Question: Table headings through the table are being converted into single column headings.
'''
url = "https://www.environment.nsw.gov.au/topics/animals-and-plants/threatened-species/programs-legislation-and-framework/nsw-koala-strategy/local-government-resources-for-koala-conservation/north-coast-koala-management-area#:~:text=The%20North%20Coast%20Koala%20Management,Valley%2C%20Clarence%20Valley%20and%20Taree."
dfs = pd.read_html(url)
df = dfs[0]
df.head()
'''

Be great if I could have the High preferred use as a column that assigns to the correct species.
Tried reset_index() this did not work.
I'm lost for searching can't find anything similar.
Response to @Master Oogway and thanks @DYZ for the edits.
There are multiple "table-striped"
<URL>
The amendment suggested removes the error, but does not interact with the second table.
Take White Box, Eucalyptus albens. Occurs in second table and not first.
If I export dftable and filter - no White Box:
<URL>
If I write htmltable to .txt when using find_all and search, it's there:
<URL>
I have never done this before and appreciate that this is annoying.
Thanks for the help so far.
It appears that find_all is gathering all the table data.
But the creating of dftable is limiting to the first "table-striped".
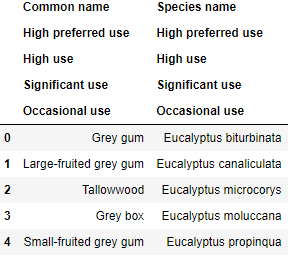
Answer: So I took a look at the link and the table you're trying to get.
The problem with the table in the link is that it contains multiple headers so the .read_html(URL) function, gets all of them and sets those as your
header:
<URL>
so instead of using pandas to read the HTML I used
beautiful soup for what you're trying to accomplish.
With beautiful and urllib.requests I got the HTML from the URL and extracted the HTML with the table class name
'''
url = "https://www.environment.nsw.gov.au/topics/animals-and-plants/threatened-species/programs-legislation-and-framework/nsw-koala-strategy/local-government-resources-for-koala-conservation/north-coast-koala-management-area#:~:text=The%20North%20Coast%20Koala%20Management,Valley%2C%20Clarence%20Valley%20and%20Taree."
#load html with urllib
html = urllib.request.urlopen(url)
soup = BeautifulSoup(html.read(), 'lxml')
#get the table you're trying to get based
#on html elements
htmltable = soup.find('table', { 'class' : 'table-striped' })
'''
Then using <URL> to make a list from tables extract from beautiful soup, I modified the function to get your values in a shape that would be easy to load into a dataframe and would also be easy to call depending on what you want:
[{"common name" : value, "Species name": value, "type": value}...{}]
'''
def tableDataText(table):
"""Parses a html segment started with tag <table> followed
by multiple <tr> (table rows) and inner <td> (table data) tags.
It returns a list of rows with inner columns.
Accepts only one <th> (table header/data) in the first row.
"""
def rowgetDataText(tr, coltag='td'): # td (data) or th (header)
return [td.get_text(strip=True) for td in tr.find_all(coltag)]
rows = []
trs = table.find_all('tr')
headerow = rowgetDataText(trs[0], 'th')
if headerow: # if there is a header row include first
trs = trs[1:]
for tr in trs: # for every table row
#this part is modified
#basically we'll get the type of
#used based of the second table header
#in your url table html
if(rowgetDataText(tr, 'th')):
last_head = rowgetDataText(tr, 'th')
#we'll add to the list a dict
#that contains "common name", "species name", "type" (use type)
if(rowgetDataText(tr, 'td')):
row = rowgetDataText(tr, 'td')
rows.append({headerow[0]: row[0], headerow[1]: row[1], 'type': last_head[0]})
return rows
'''
then when we convert the results of that function using
the table content we extracted with beautiful soup we get this:
<URL>
Then you can easily reference the type of use and each value common/species name.
Here is the full code:
'''
import pandas as pd
from bs4 import BeautifulSoup
import urllib.request
url = "https://www.environment.nsw.gov.au/topics/animals-and-plants/threatened-species/programs-legislation-and-framework/nsw-koala-strategy/local-government-resources-for-koala-conservation/north-coast-koala-management-area#:~:text=The%20North%20Coast%20Koala%20Management,Valley%2C%20Clarence%20Valley%20and%20Taree."
#load html with urllib
html = urllib.request.urlopen(url)
soup = BeautifulSoup(html.read(), 'lxml')
#get the table you're trying to get based
#on html elements
htmltable = soup.find('table', { 'class' : 'table-striped' })
#modified function taken from: https://stackoverflow.com/a/582<PHONE>
#to fit your data shape in a way that
#you can use.
def tableDataText(table):
"""Parses a html segment started with tag <table> followed
by multiple <tr> (table rows) and inner <td> (table data) tags.
It returns a list of rows with inner columns.
Accepts only one <th> (table header/data) in the first row.
"""
def rowgetDataText(tr, coltag='td'): # td (data) or th (header)
return [td.get_text(strip=True) for td in tr.find_all(coltag)]
rows = []
trs = table.find_all('tr')
headerow = rowgetDataText(trs[0], 'th')
if headerow: # if there is a header row include first
trs = trs[1:]
for tr in trs: # for every table row
#this part is modified
#basically we'll get the type of
#used based of the second table header
#in your url table html
if(rowgetDataText(tr, 'th')):
last_head = rowgetDataText(tr, 'th')
#we'll add to the list a dict
#that contains "common name", "species name", "type" (use type)
if(rowgetDataText(tr, 'td')):
row = rowgetDataText(tr, 'td')
rows.append({headerow[0]: row[0], headerow[1]: row[1], 'type': last_head[0]})
return rows
#we store our results from the function in list_table
list_table = tableDataText(htmltable)
#turn our table into a DataFrame
dftable = pd.DataFrame(list_table)
dftable
'''
I left some comments for you in the code to help you out.
I hope this helps!